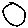
Label: circle